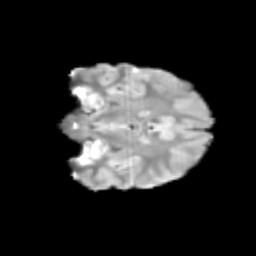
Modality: T2w
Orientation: coronal
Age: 13
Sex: female
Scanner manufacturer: siemens
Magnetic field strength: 3 T
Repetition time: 3.8 s
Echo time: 0.07 s